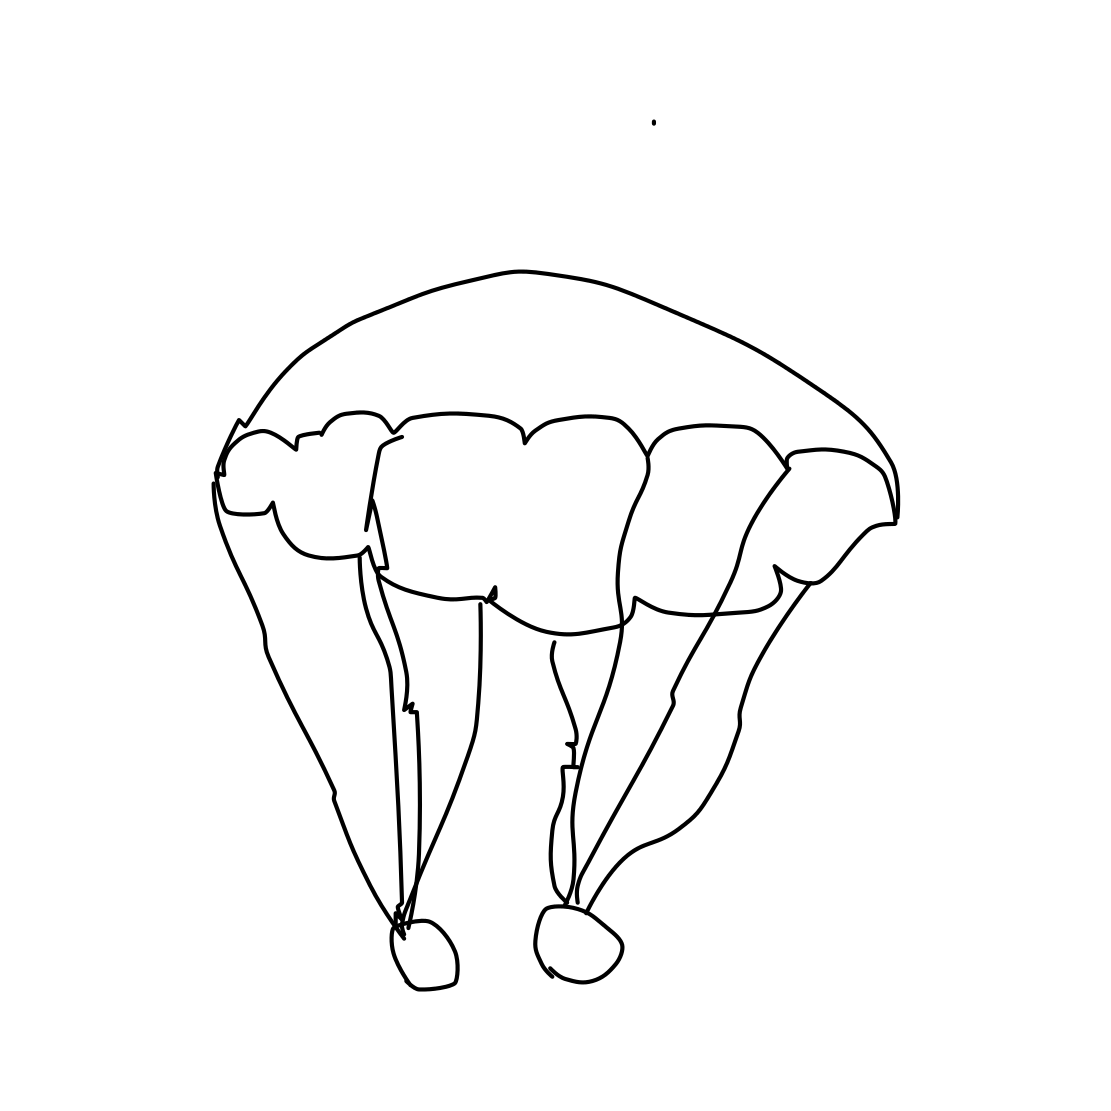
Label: parachute